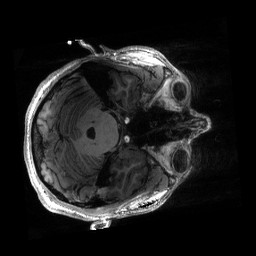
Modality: T1w
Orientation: axial
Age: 24
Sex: female
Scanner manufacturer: siemens
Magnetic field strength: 6.98 T
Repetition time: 2.53 s
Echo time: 0.00176 s